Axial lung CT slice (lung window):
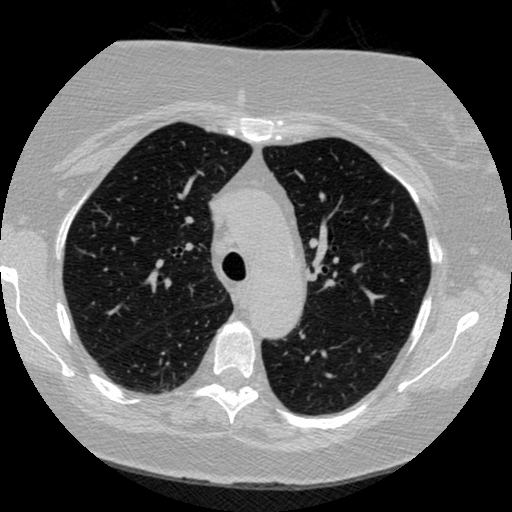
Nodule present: no